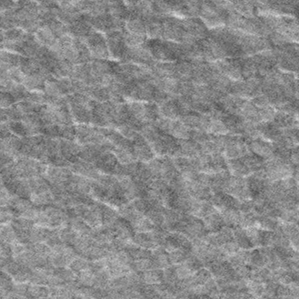
Label: frost